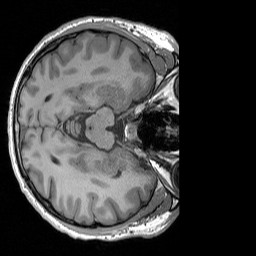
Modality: T1w
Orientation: axial
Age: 28
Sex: male
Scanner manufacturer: siemens
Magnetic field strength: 3 T
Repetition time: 1.9 s
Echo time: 0.00252 s